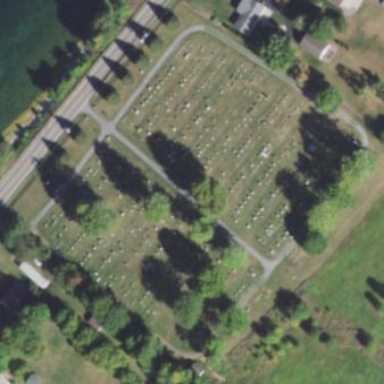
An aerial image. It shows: Cemetery.